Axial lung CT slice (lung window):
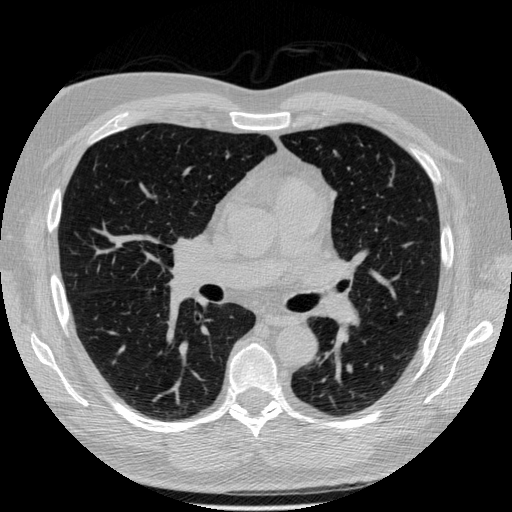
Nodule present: no